Interaction volume radius: 5 \u00c5
Interaction volume height: 15 \u00c5
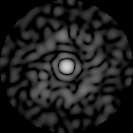
Disorder parameter: 0.8545